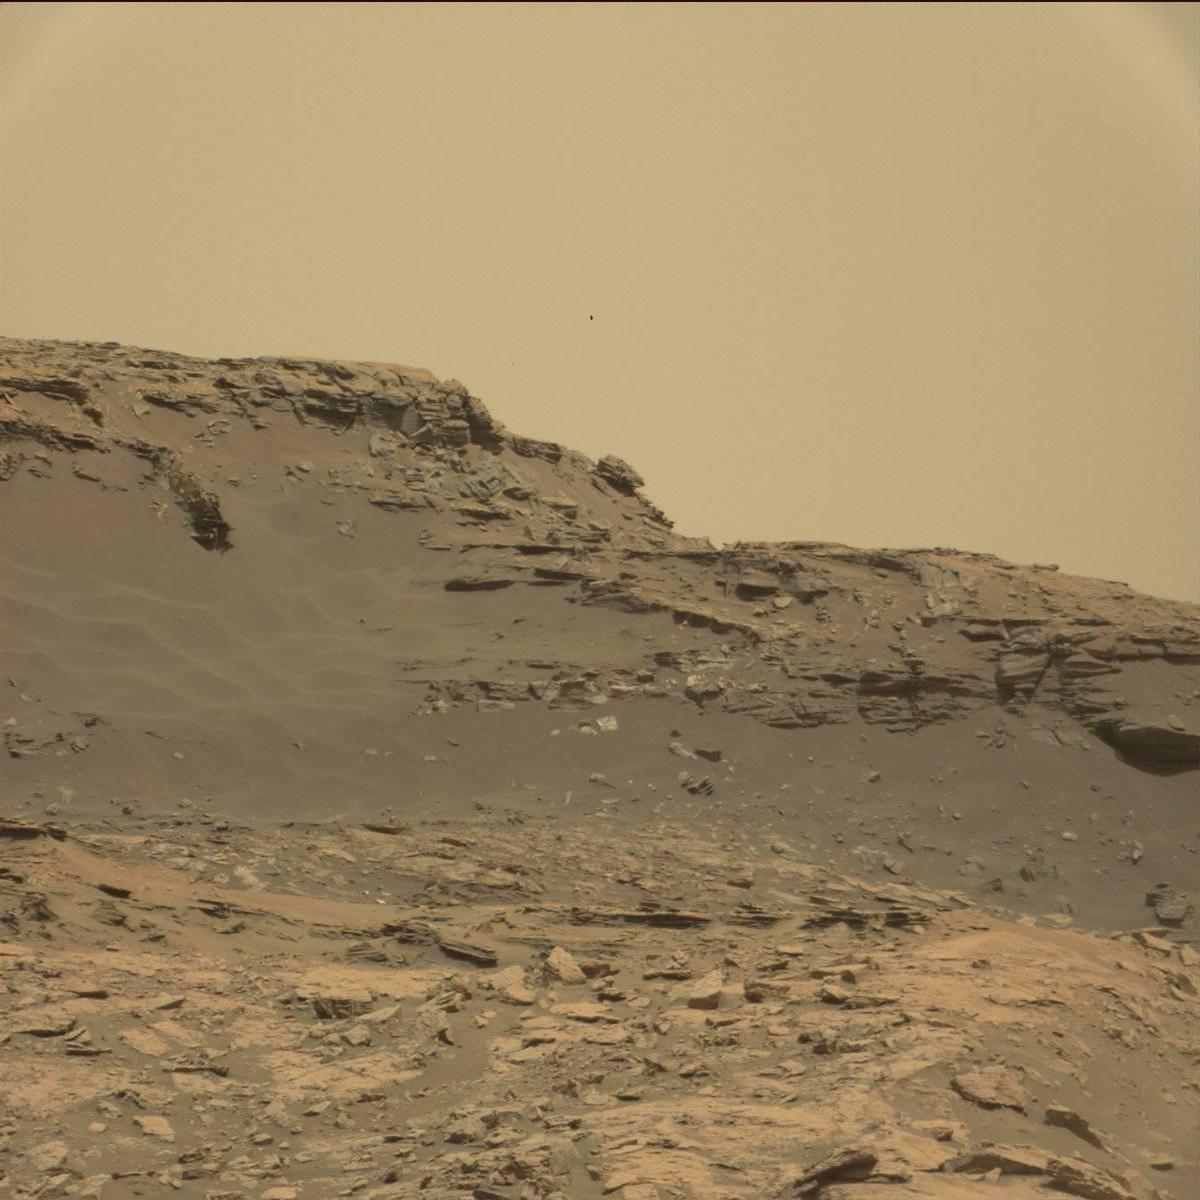
Terrain classes present: Bedrock, Sand / Soil, Sky